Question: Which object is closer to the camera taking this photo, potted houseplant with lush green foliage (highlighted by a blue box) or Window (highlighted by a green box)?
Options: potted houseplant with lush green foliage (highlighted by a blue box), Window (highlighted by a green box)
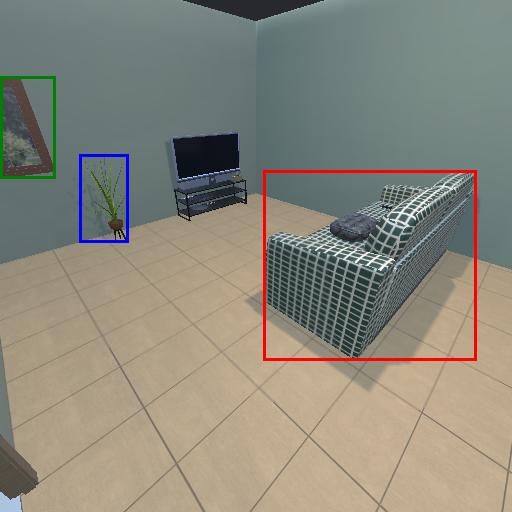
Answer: potted houseplant with lush green foliage (highlighted by a blue box)